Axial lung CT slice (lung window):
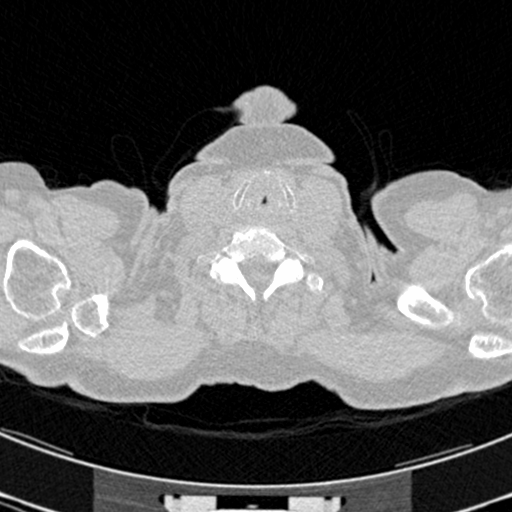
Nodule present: no